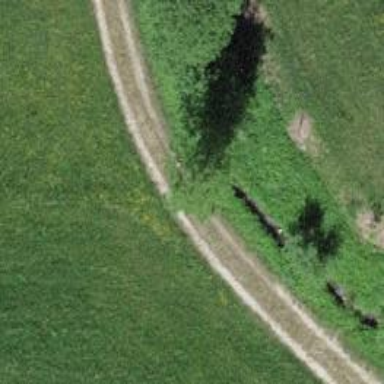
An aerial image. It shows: Track with grade 3 tracktype.